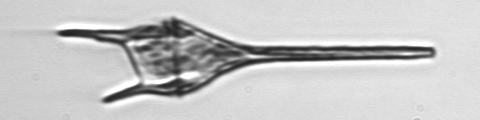
Label: Tripos_lineatus